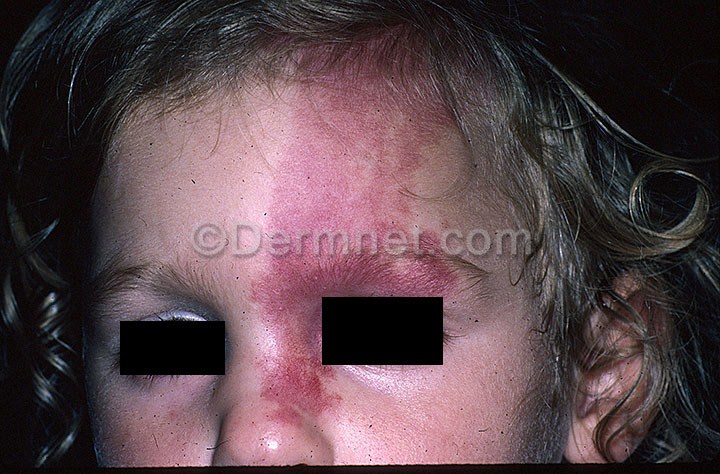
Disease: Vascular Tumors